Question: I want to run another Java code in my servlet and wait till its execution completes.

In the image, I want to run 'RSAKeyGenerator.java' in my 'Servlet.java' and wait for it to complete execution.
The servlet.java has a normal servlet structure, while RSAKeyGenerator.java has a java program structure.
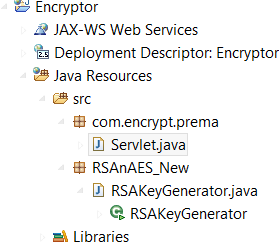
Answer: simple create the object like this 'RSAKeyGenerator generator = new RSAKeyGenerator()'
in servlet class and call the method using its reference
'''
generator.xxxMethod();
'''